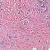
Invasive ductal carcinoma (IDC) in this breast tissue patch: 0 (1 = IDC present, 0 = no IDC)